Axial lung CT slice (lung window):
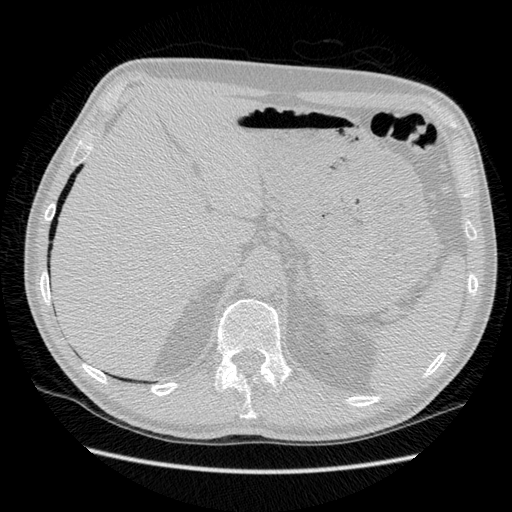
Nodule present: no